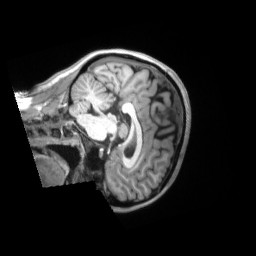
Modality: T1w
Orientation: sagittal
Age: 26
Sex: female
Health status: ill
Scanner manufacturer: siemens
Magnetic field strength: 3 T
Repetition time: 2.2 s
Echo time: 0.00157 s